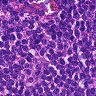
Metastatic tissue present: no